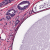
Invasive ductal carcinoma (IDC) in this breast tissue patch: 0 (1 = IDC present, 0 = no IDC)